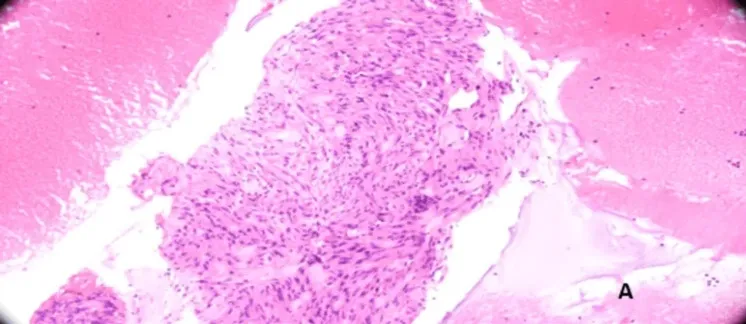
Fine needle biopsy of a submucosa from the lesion in the second part of the duodenum stained with haematoxylin and eosin. A: Under low power microscope, the specimen contained cores of blood and slender cores of a spindle cell lesion.
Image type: pathology (h&e)